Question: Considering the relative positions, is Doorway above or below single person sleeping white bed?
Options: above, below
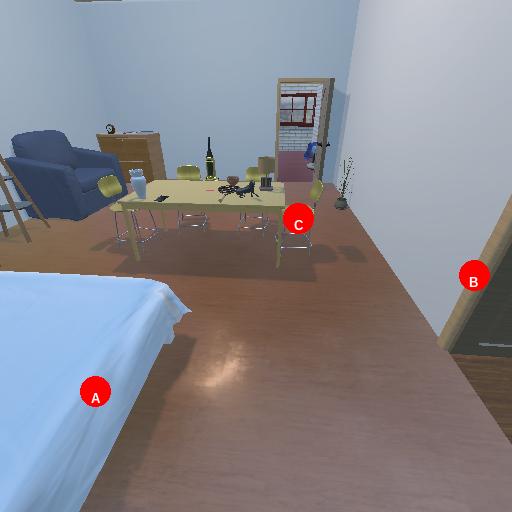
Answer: above